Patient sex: M
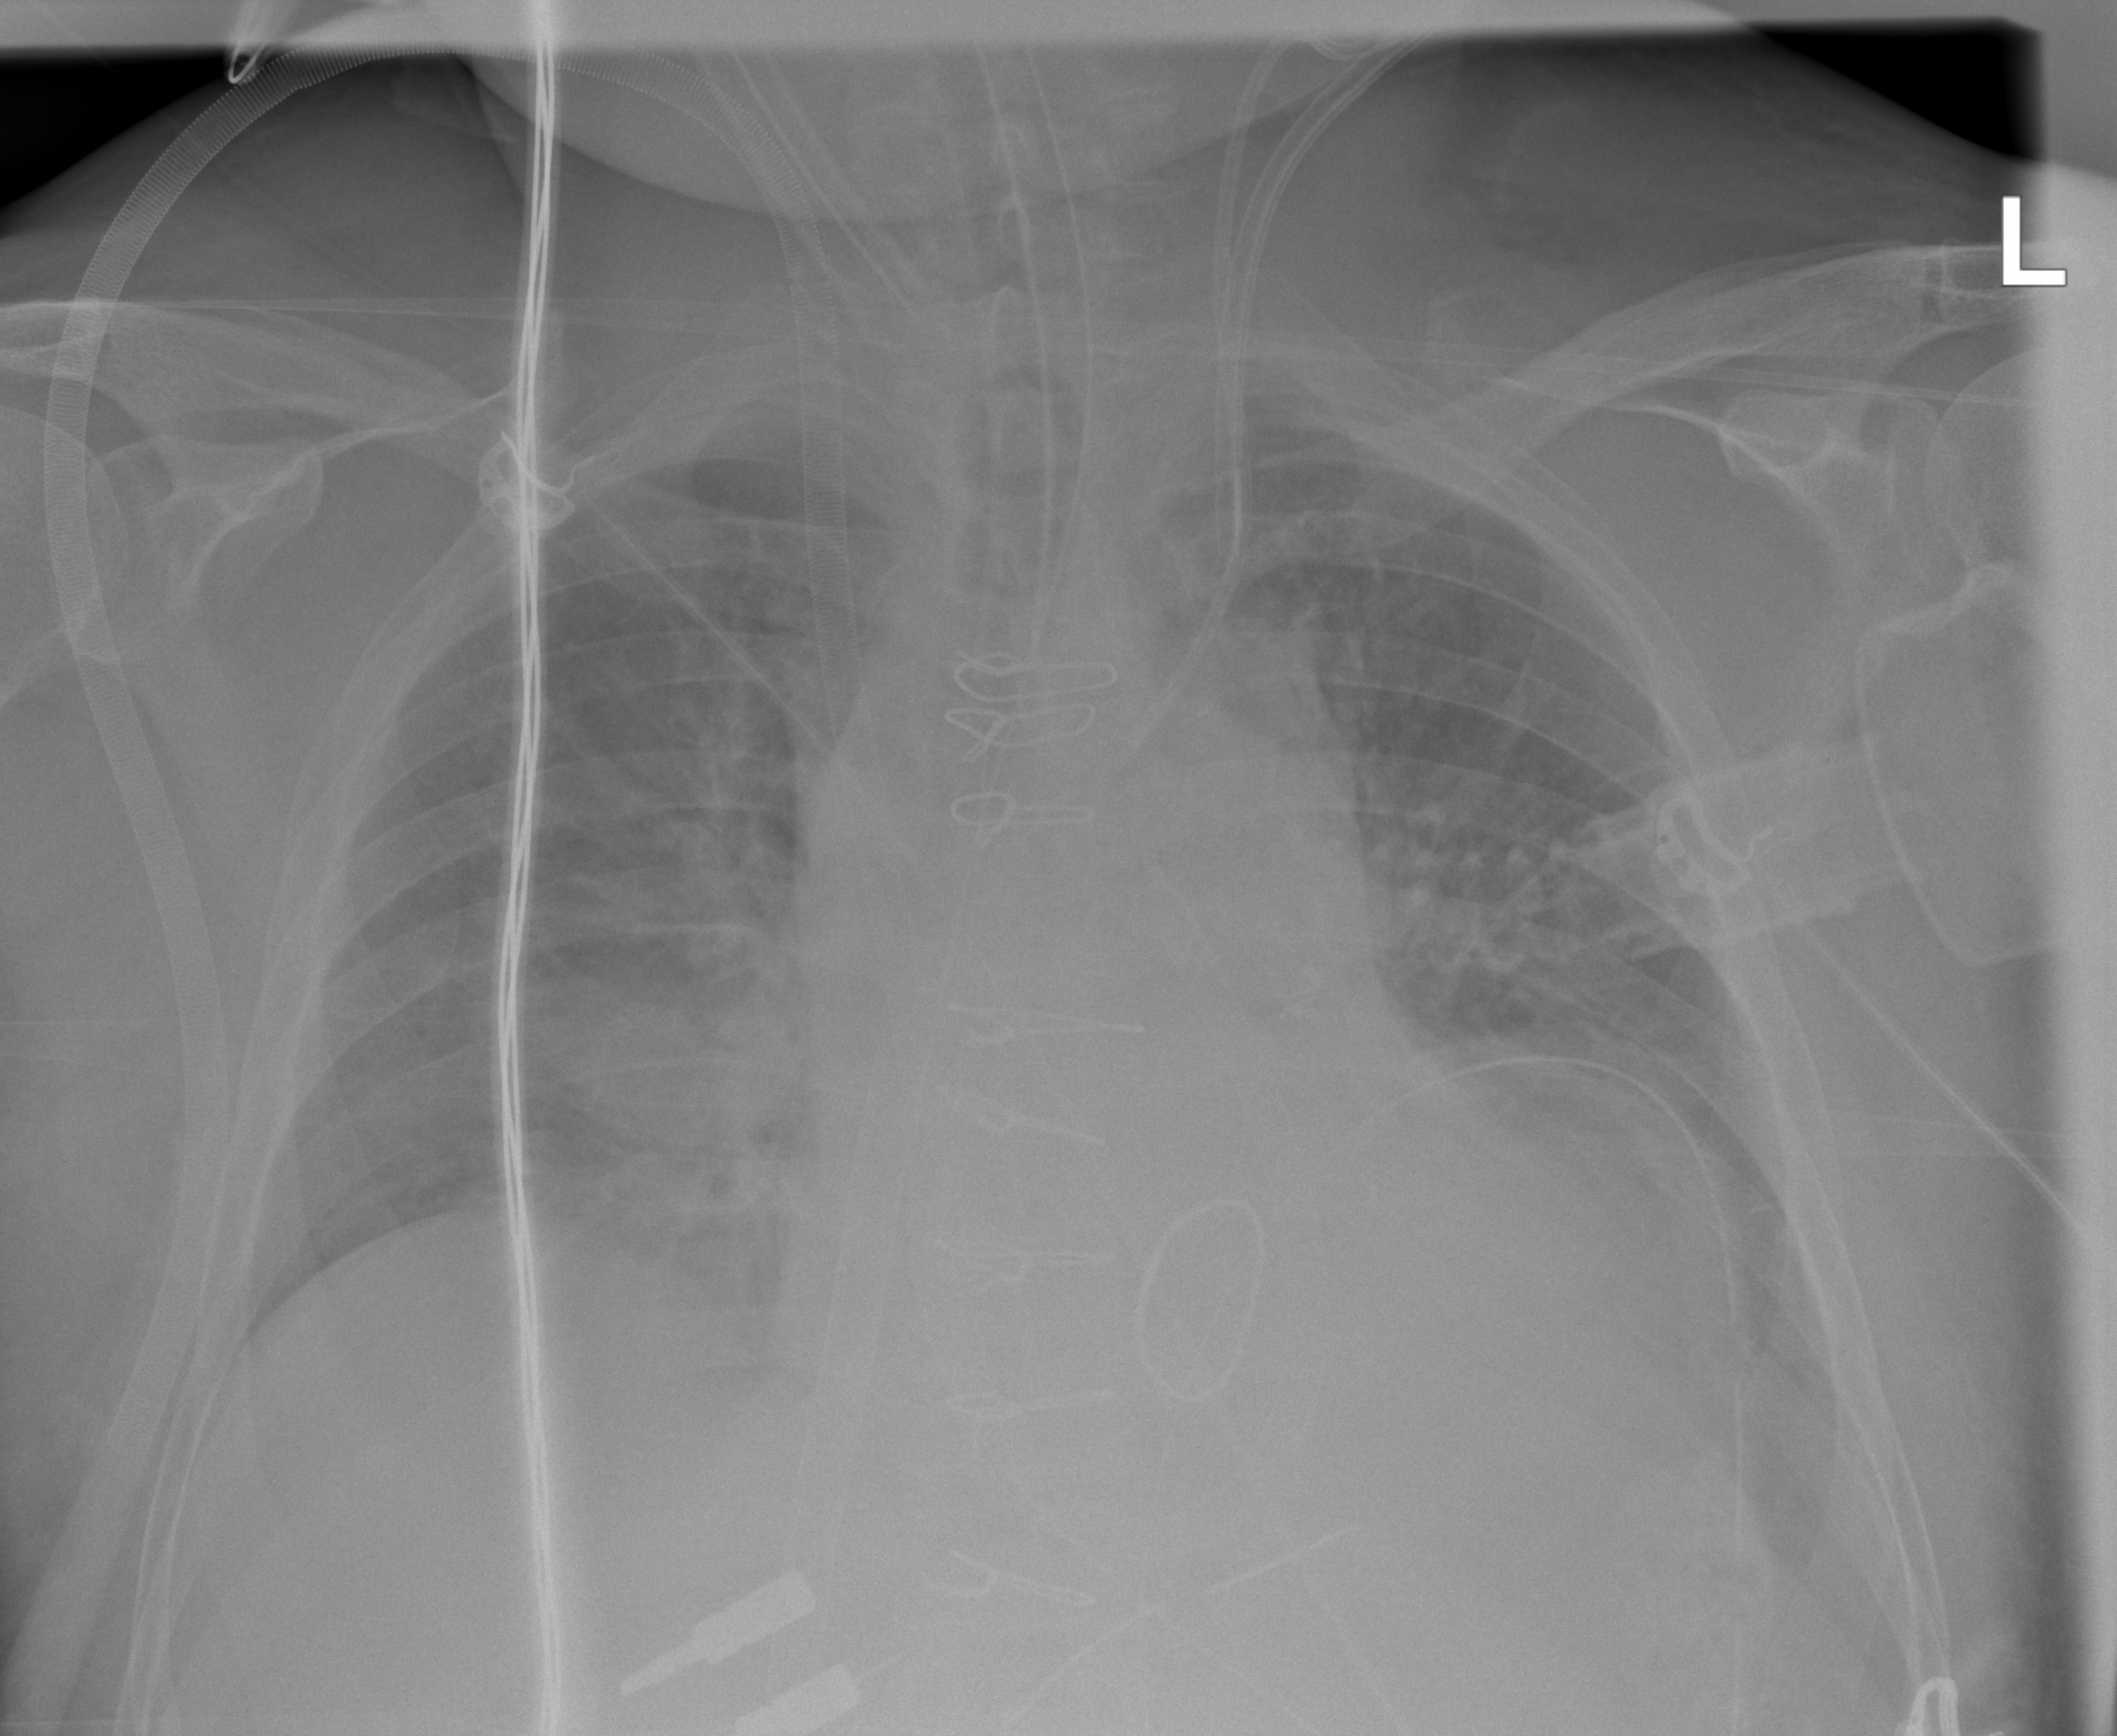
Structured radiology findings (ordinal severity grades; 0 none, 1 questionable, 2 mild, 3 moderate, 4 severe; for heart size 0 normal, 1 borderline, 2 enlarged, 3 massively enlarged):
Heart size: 2
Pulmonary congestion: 2
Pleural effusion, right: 0
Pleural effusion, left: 2
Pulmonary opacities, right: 2
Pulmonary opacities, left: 2
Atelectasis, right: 2
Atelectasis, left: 2